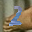
Label: 2